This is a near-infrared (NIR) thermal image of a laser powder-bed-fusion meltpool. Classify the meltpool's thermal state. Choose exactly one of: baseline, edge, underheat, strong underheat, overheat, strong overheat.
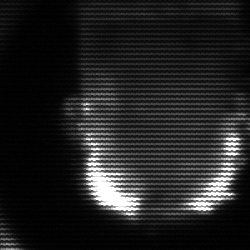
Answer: baseline